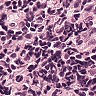
Metastatic tissue present: no